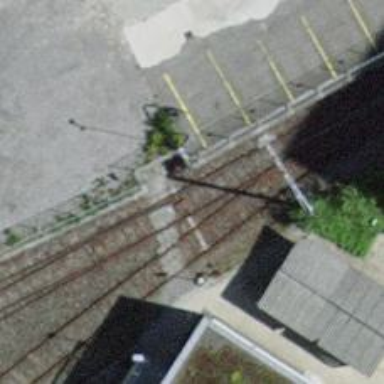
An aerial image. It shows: Single-track electrified rail service spur with contact line.